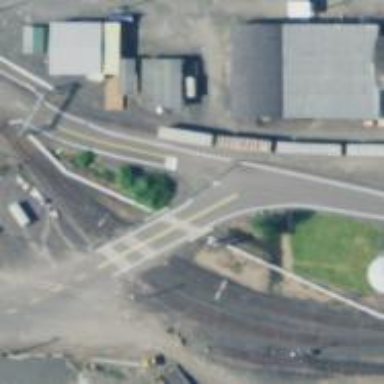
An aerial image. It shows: Level crossing along the railway.